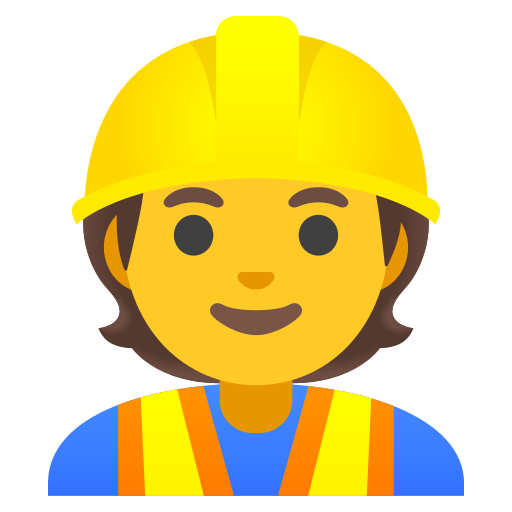
Emoji: 👷